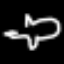
Label: airplane